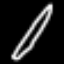
Label: pencil